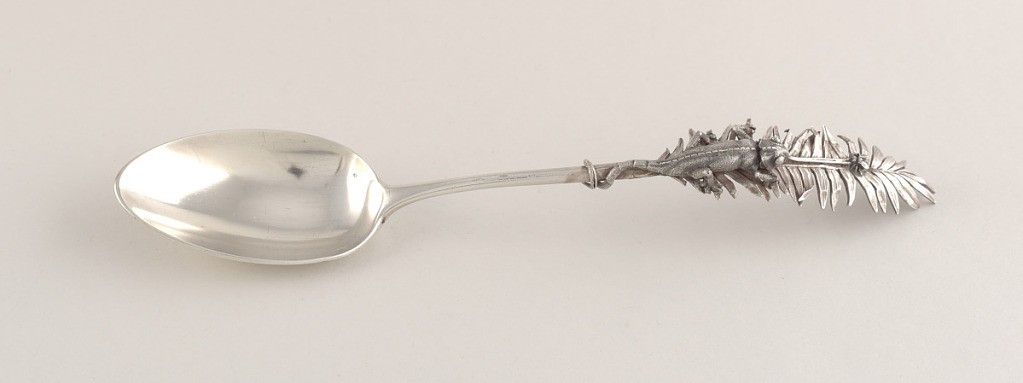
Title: Dessert Spoon with Chameleon on Handle
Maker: Charles Victor Gibert, French
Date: ca. 1890
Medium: silver
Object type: spoon
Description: Oval bowl with plain narrow stem. Stem continues to form fern like leaf shaped handle, with terminal turning downwards. Chameleon applied as if perched at base of terminal, with tail wrapped and curled around stem. Chameleon tongue oustretched catching small applied fly.